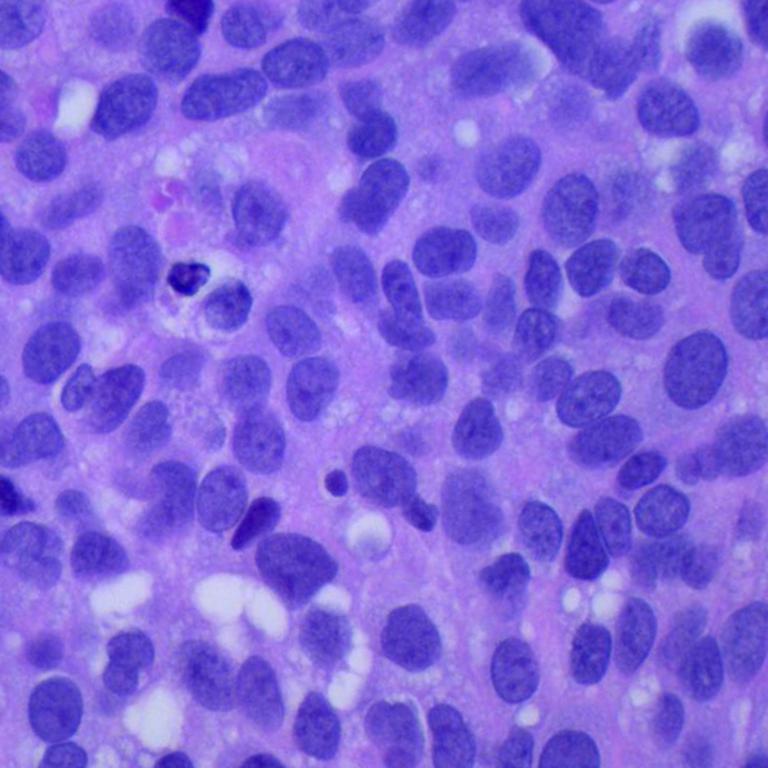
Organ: lung
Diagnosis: squamous carcinomas